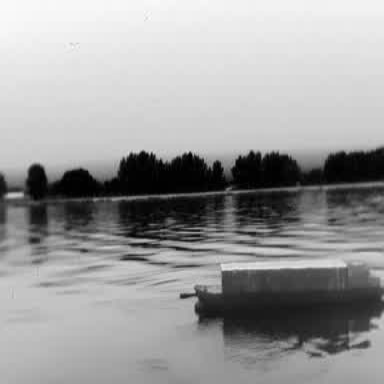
There is a fishing_boat in the infrared image.